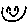
Label: smiley face